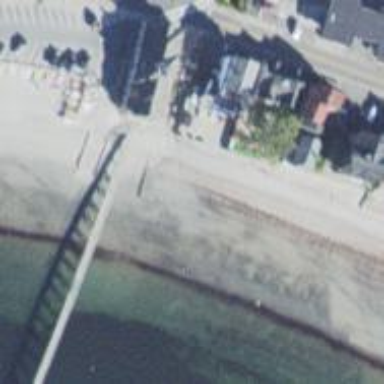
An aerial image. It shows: Slipway on leisure land.